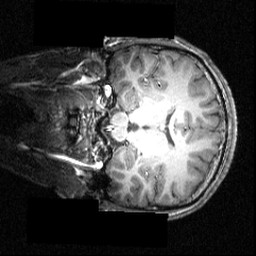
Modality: T1w
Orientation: coronal
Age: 18
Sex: male
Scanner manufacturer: siemens
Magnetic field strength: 3.951 T
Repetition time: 1.5 s
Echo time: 0.00335 s